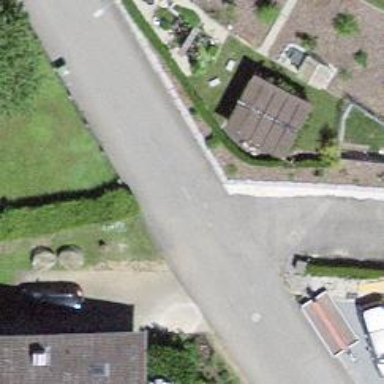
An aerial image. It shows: Smoothly paved residential road.